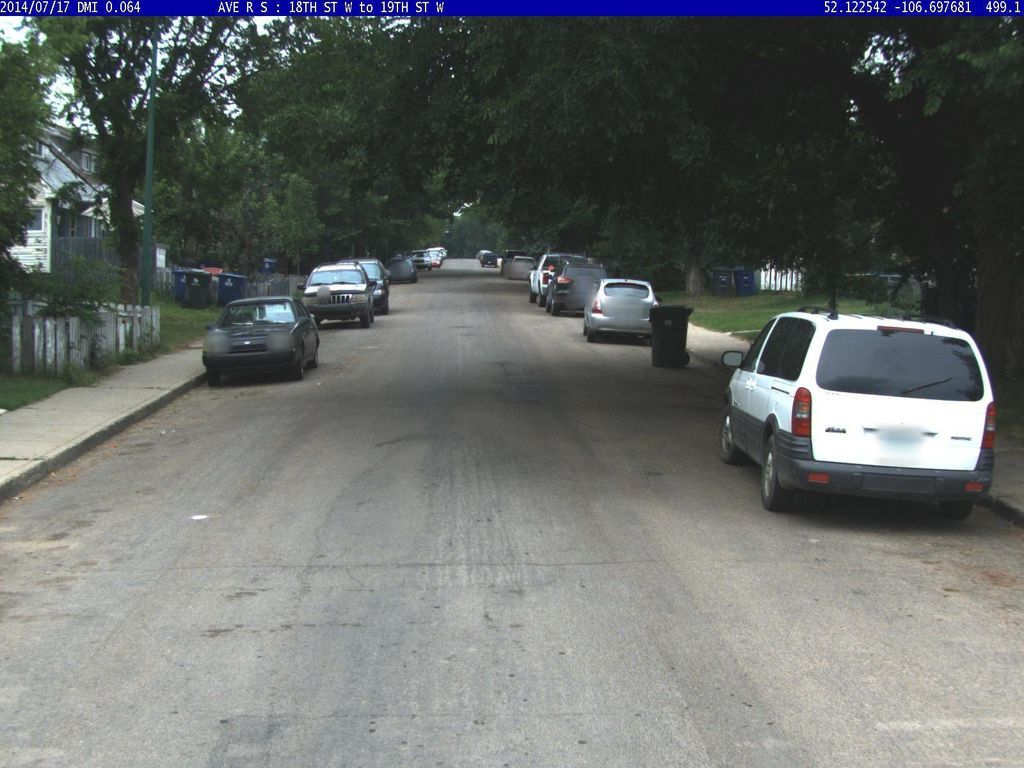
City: saskatoon